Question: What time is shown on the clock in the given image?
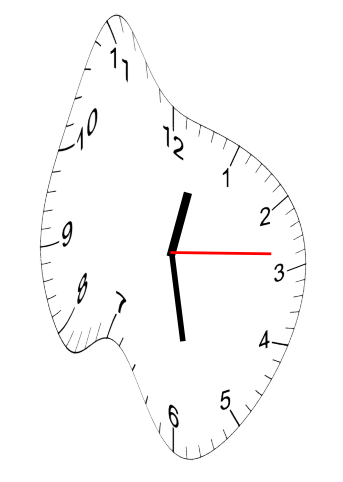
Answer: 12:28:14